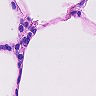
Metastatic tissue present: no